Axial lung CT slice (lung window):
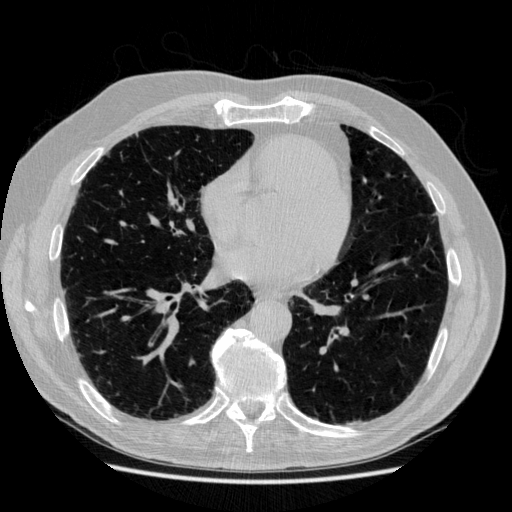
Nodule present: no